Interaction volume radius: 5 \u00c5
Interaction volume height: 10 \u00c5
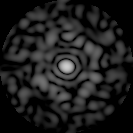
Disorder parameter: 0.7741